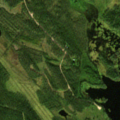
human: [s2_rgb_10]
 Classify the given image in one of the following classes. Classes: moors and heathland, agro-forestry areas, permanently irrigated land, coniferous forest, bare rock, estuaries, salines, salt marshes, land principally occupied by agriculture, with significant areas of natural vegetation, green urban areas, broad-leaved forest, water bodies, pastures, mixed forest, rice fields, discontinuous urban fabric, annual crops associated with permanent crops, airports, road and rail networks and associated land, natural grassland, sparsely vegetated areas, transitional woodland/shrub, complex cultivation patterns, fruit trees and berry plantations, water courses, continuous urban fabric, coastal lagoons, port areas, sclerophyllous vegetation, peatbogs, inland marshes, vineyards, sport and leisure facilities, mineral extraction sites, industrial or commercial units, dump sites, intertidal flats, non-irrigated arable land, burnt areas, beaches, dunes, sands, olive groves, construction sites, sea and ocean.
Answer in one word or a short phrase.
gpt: coniferous forest, transitional woodland/shrub, water bodies